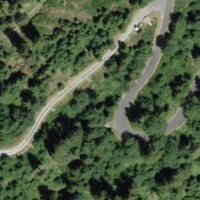
EUNIS habitat code: 24
Species observed at this site:
Petasites albus